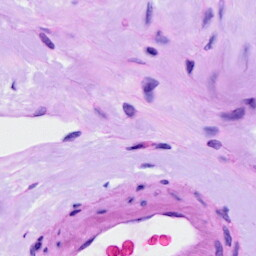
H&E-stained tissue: Ovarian